Question: I find a tutorial about bootstrap grid, but it was written in bootstrap1.x. Now I want to use bootstrap3 to achieve the same effect. The doc says using instead of , but it seems still not work. What I want is something like this:

The 1.x version is:
'''
<ul class="media-grid">
<li>
<a href="#">
<img src="http://placehold.it/290x200" />
</a>
</li>
<li>
<a href="#">
<img src="http://placehold.it/290x200" />
</a>
</li>
<li>
<a href="#">
<img src="http://placehold.it/290x200" />
</a>
</li>
<!-- row of 4 thumbnails -->
<li>
<a href="#">
<img src="http://placehold.it/210x140" />
</a>
</li>
<li>
<a href="#">
<img src="http://placehold.it/210x140" />
</a>
</li>
<li>
<a href="#">
<img src="http://placehold.it/210x140" />
</a>
</li>
<li>
<a href="#">
<img src="http://placehold.it/210x140" />
</a>
</li>
</ul><!-- end media-grid -->
'''
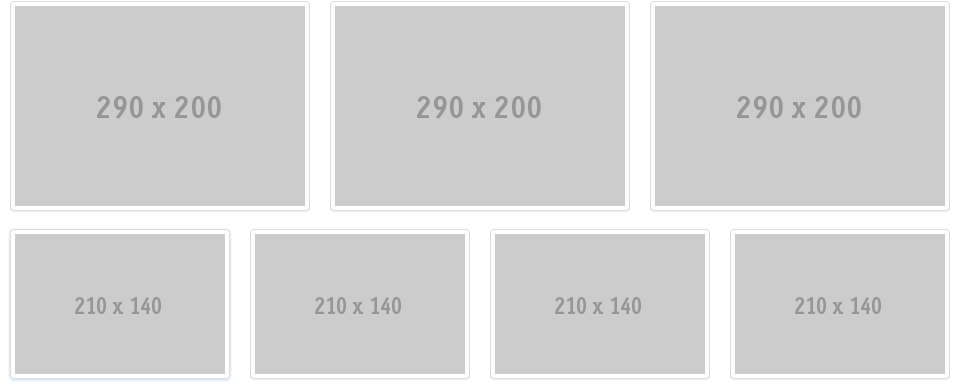
Answer: The '.img-thumbnail' class is applied to images so they get that rounded border style, it's not a direct replacement for '.media-grid', also if you want the images to be wrapped in a link then you're better off using the '.thumbnail' class on the link itself as <URL>.
To build the actual grid you need to use Bootstrap 3's <URL>, your example would look like this:
'''
<div class="container">
<div class="row">
<div class="col-xs-4">
<a href="#" class="thumbnail">
<img src="http://placehold.it/400x200" alt="..." />
</a>
</div>
<div class="col-xs-4">
<a href="#" class="thumbnail">
<img src="http://placehold.it/400x200" alt="..." />
</a>
</div>
<div class="col-xs-4">
<a href="#" class="thumbnail">
<img src="http://placehold.it/400x200" alt="..." />
</a>
</div>
<div class="col-xs-3">
<a href="#" class="thumbnail">
<img src="http://placehold.it/300x150" alt="..." />
</a>
</div>
<div class="col-xs-3">
<a href="#" class="thumbnail">
<img src="http://placehold.it/300x150" alt="..." />
</a>
</div>
<div class="col-xs-3">
<a href="#" class="thumbnail">
<img src="http://placehold.it/300x150" alt="..." />
</a>
</div>
<div class="col-xs-3">
<a href="#" class="thumbnail">
<img src="http://placehold.it/300x150" alt="..." />
</a>
</div>
</div>
</div>
'''
Here's a <URL>
And here's <URL> if you don't need the links, just the thumbnail grid